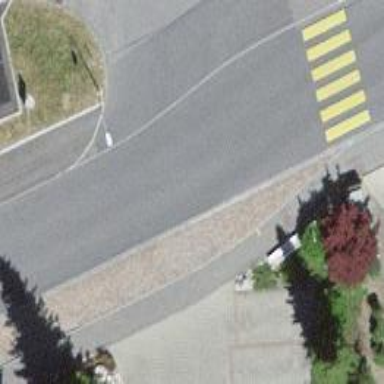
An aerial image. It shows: Bus stop with platform for public transport.